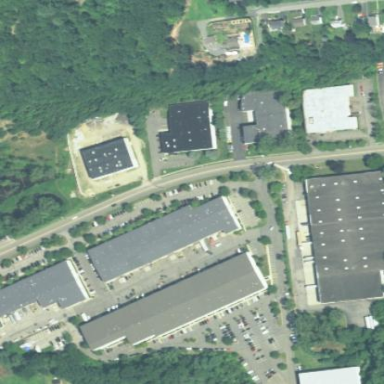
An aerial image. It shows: Commercial area.